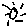
Label: sun